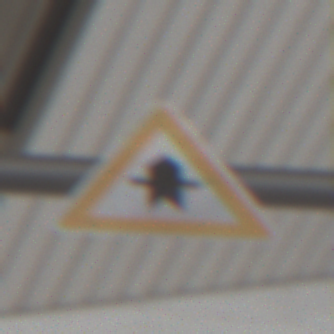
Verkehrszeichen: Vorfahrt
Umgebung: Roofed, Urban
Tageszeit: MorningAfternoon
Wetter: PartlyCloudy
Licht: Natural
Jahreszeit: NotSpecified
Kontrast: MediumContrast